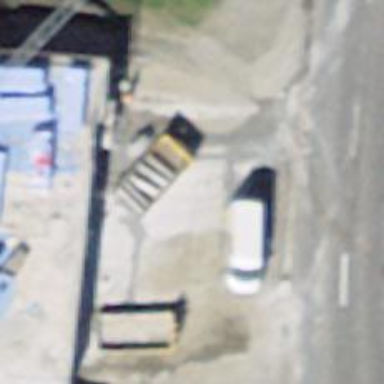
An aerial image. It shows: Bus stop with shelter. It is platform for public transport.